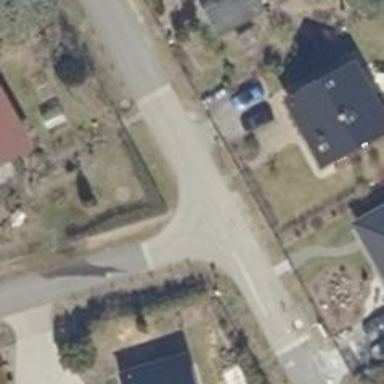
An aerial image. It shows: Residential road.